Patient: sex F, age 65
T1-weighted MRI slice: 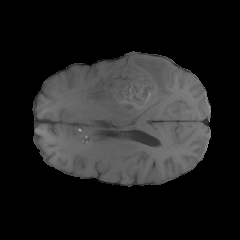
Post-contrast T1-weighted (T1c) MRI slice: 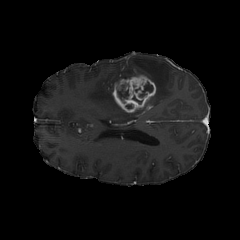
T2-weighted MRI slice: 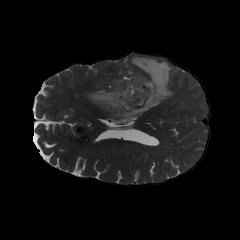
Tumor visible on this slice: yes
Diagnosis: Glioblastoma, IDH-wildtype
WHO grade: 4